Question: How can change JQuery UI Dialog box Cancel button as link at same location after Delete button?
'''
$("#deletedialog").dialog({
height: 200,
width: 500,
buttons: {
"Delete": {
text: "Delete",
class: "btn btn-success",
click: function () {
$(this).dialog("close");
$.ajax({
url: urlpost,
type: 'Post',
data: formData,
success: function (result) {
$('#' + container).html(result);
}
});
}
},
"Cancel": {
text: "Cancel",
class: "linkbutton",
click: function () {
$(this).dialog("close");
}
}
}
});
'''

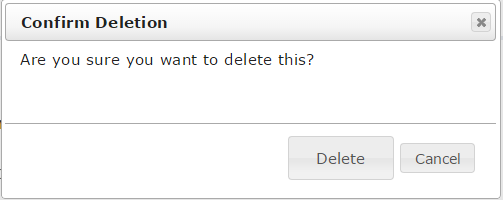
Answer: This may not be the most ideal solution, but it'll get the job done
<URL>
I'm simply removing the classes that JUI will add, and leaving your custom class.
'''
$(".linkbutton").removeClass("ui-button ui-widget ui-state-default ui-corner-all ui-button-text-only");
'''